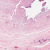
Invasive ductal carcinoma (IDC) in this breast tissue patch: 0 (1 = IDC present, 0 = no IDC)